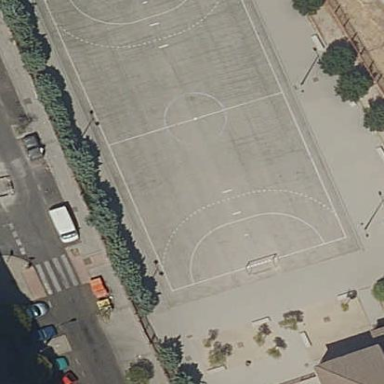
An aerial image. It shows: Soccer pitch for leisure land activities.